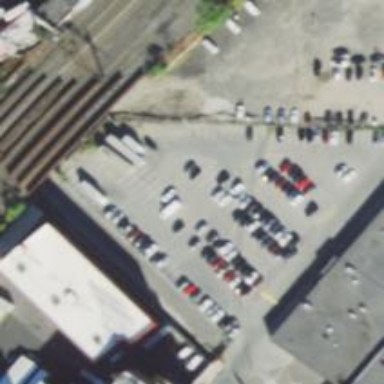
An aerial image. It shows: Abandoned railway yard is depicted.